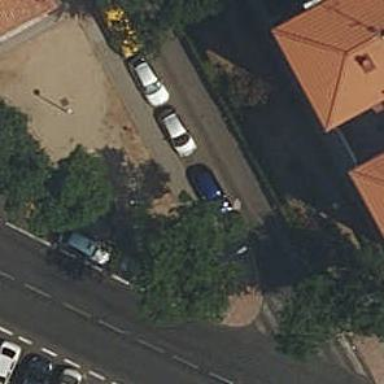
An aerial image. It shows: Garden with kerb barrier.